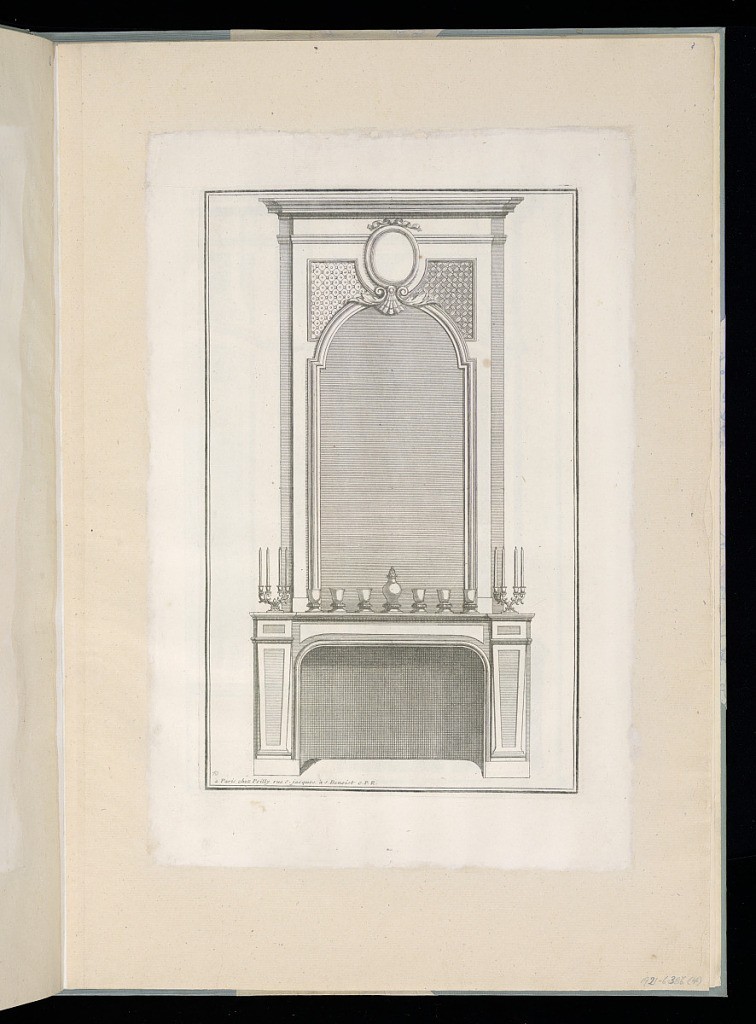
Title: Fireplace (Chimney Piece and Mantel) Design
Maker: François II de Poilly, French, 1666 – 1741
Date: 1712
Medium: Etching and engraving on laid paper
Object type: Print
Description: A design for a fireplace (chimney piece and mantel). A central lidded vase and six smaller vases, flanked by candelabra are displayed on the mantel. The overmantel mirror is topped with an arch and oval roundel above decorated by shell, scrolling acanthus leaves and ribbons. The paneling above the overmantel mirror is decorated with two different options of diaper patterns.